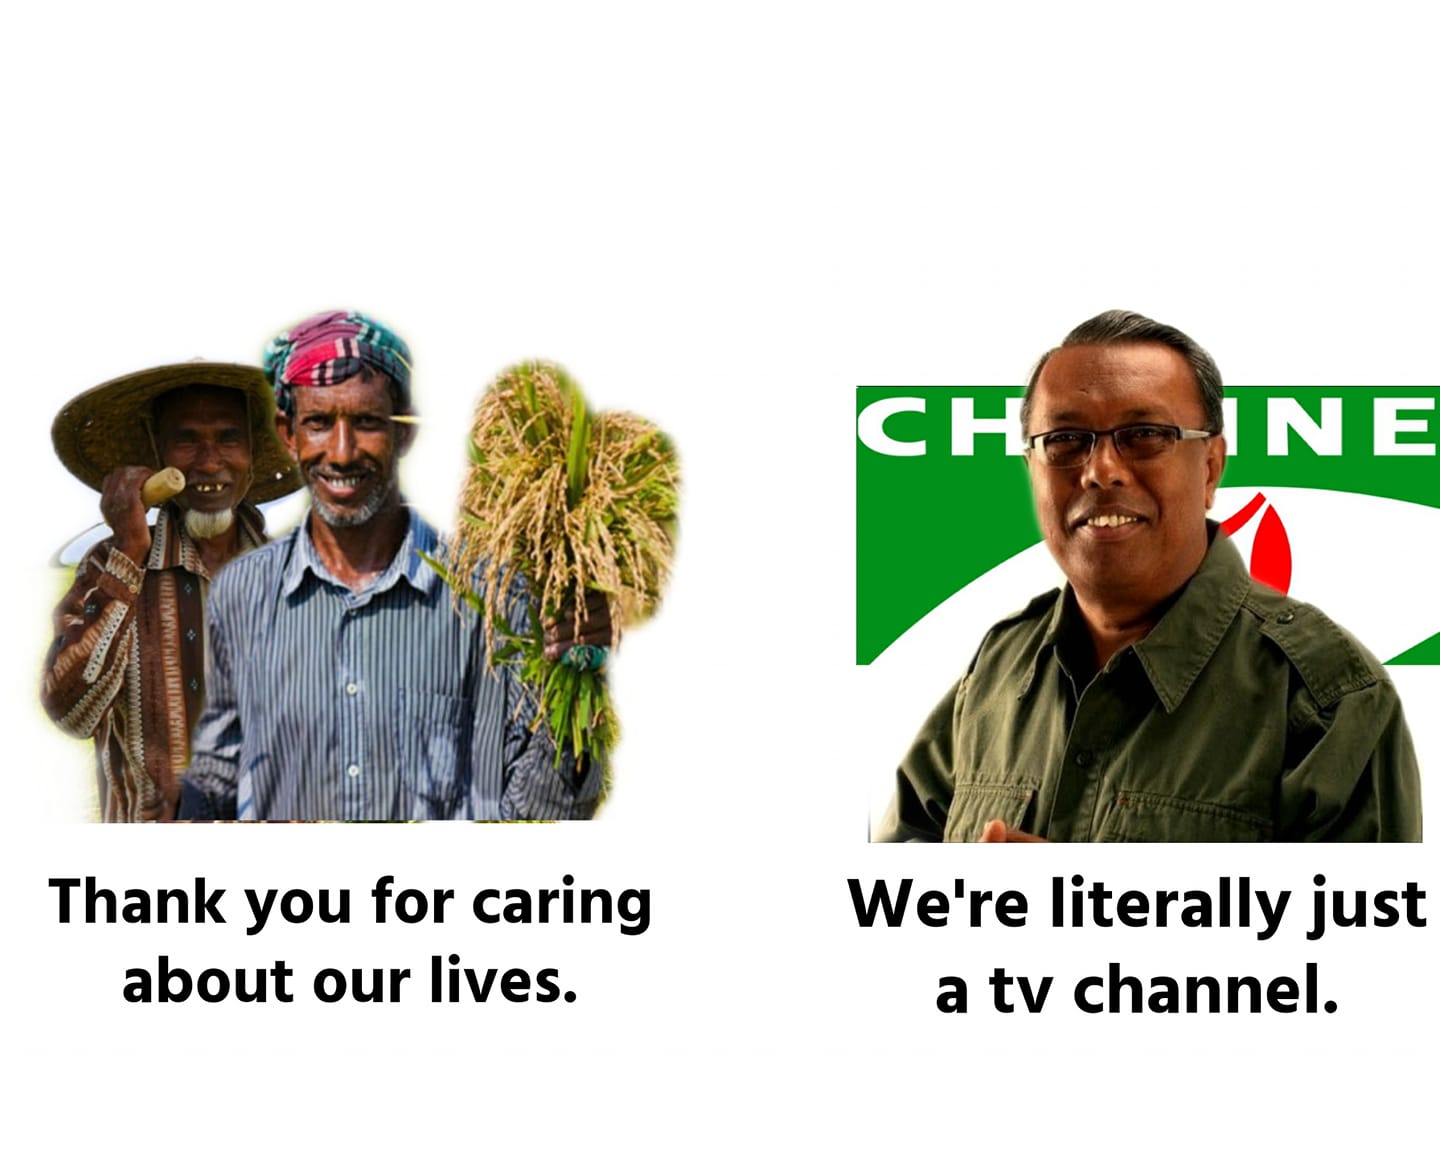
Caption: Thank you for caring about our lives.     We're literally just a tv channel.
Label: non-hate